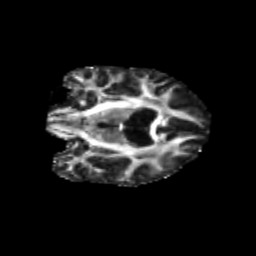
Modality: FA
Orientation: coronal
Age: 26
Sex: female
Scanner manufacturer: siemens
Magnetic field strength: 3 T
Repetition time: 1.8 s
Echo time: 0.07 s